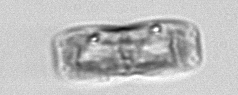
Label: pennate_morphotype1